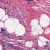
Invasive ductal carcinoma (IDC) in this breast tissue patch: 1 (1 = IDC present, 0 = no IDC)